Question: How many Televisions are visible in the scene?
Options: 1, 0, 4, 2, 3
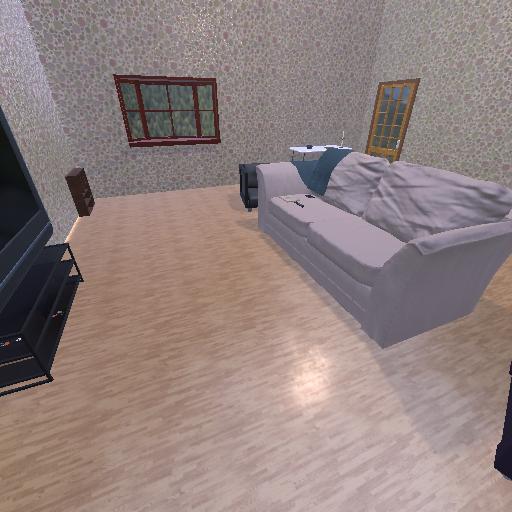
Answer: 1